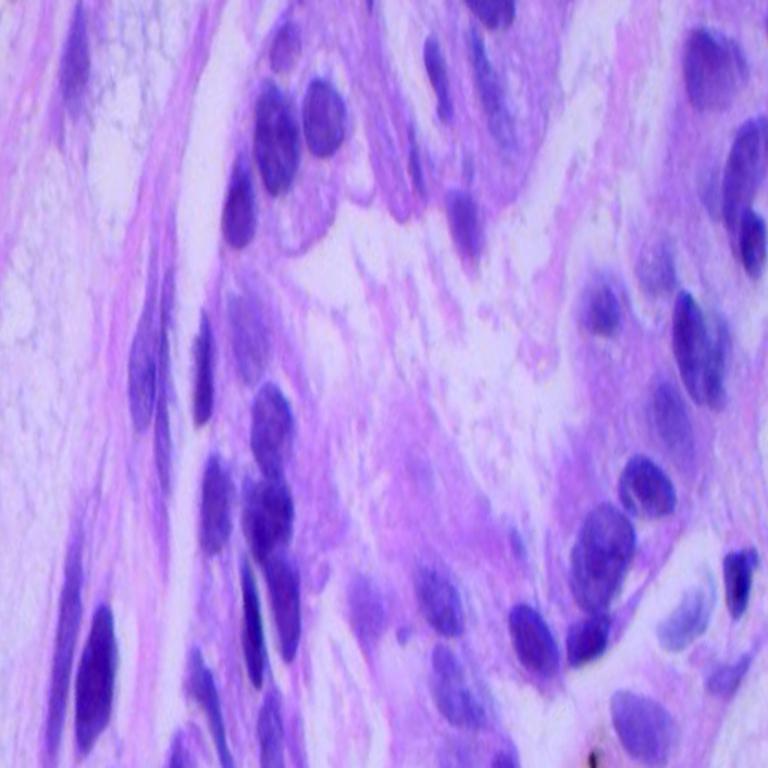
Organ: lung
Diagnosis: adenocarcinomas